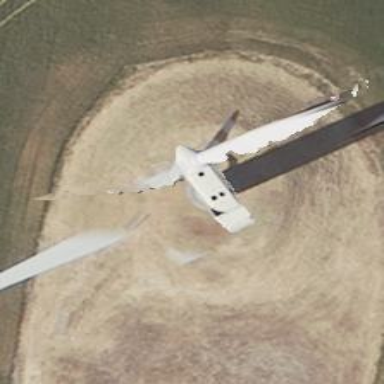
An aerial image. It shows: Wind generator manufactured by Vestas.